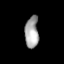
Tissue: lung
Cell type: Endothelial cells
Senescence score: 0.5846
Nuclear area (px): 423
Mean DAPI intensity: 166.024